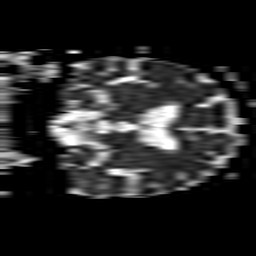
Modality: ADC
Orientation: coronal
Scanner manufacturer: philips
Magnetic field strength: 1.5 T
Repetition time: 3.403 s
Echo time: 0.06922 s